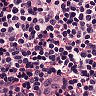
Metastatic tissue present: no